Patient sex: F
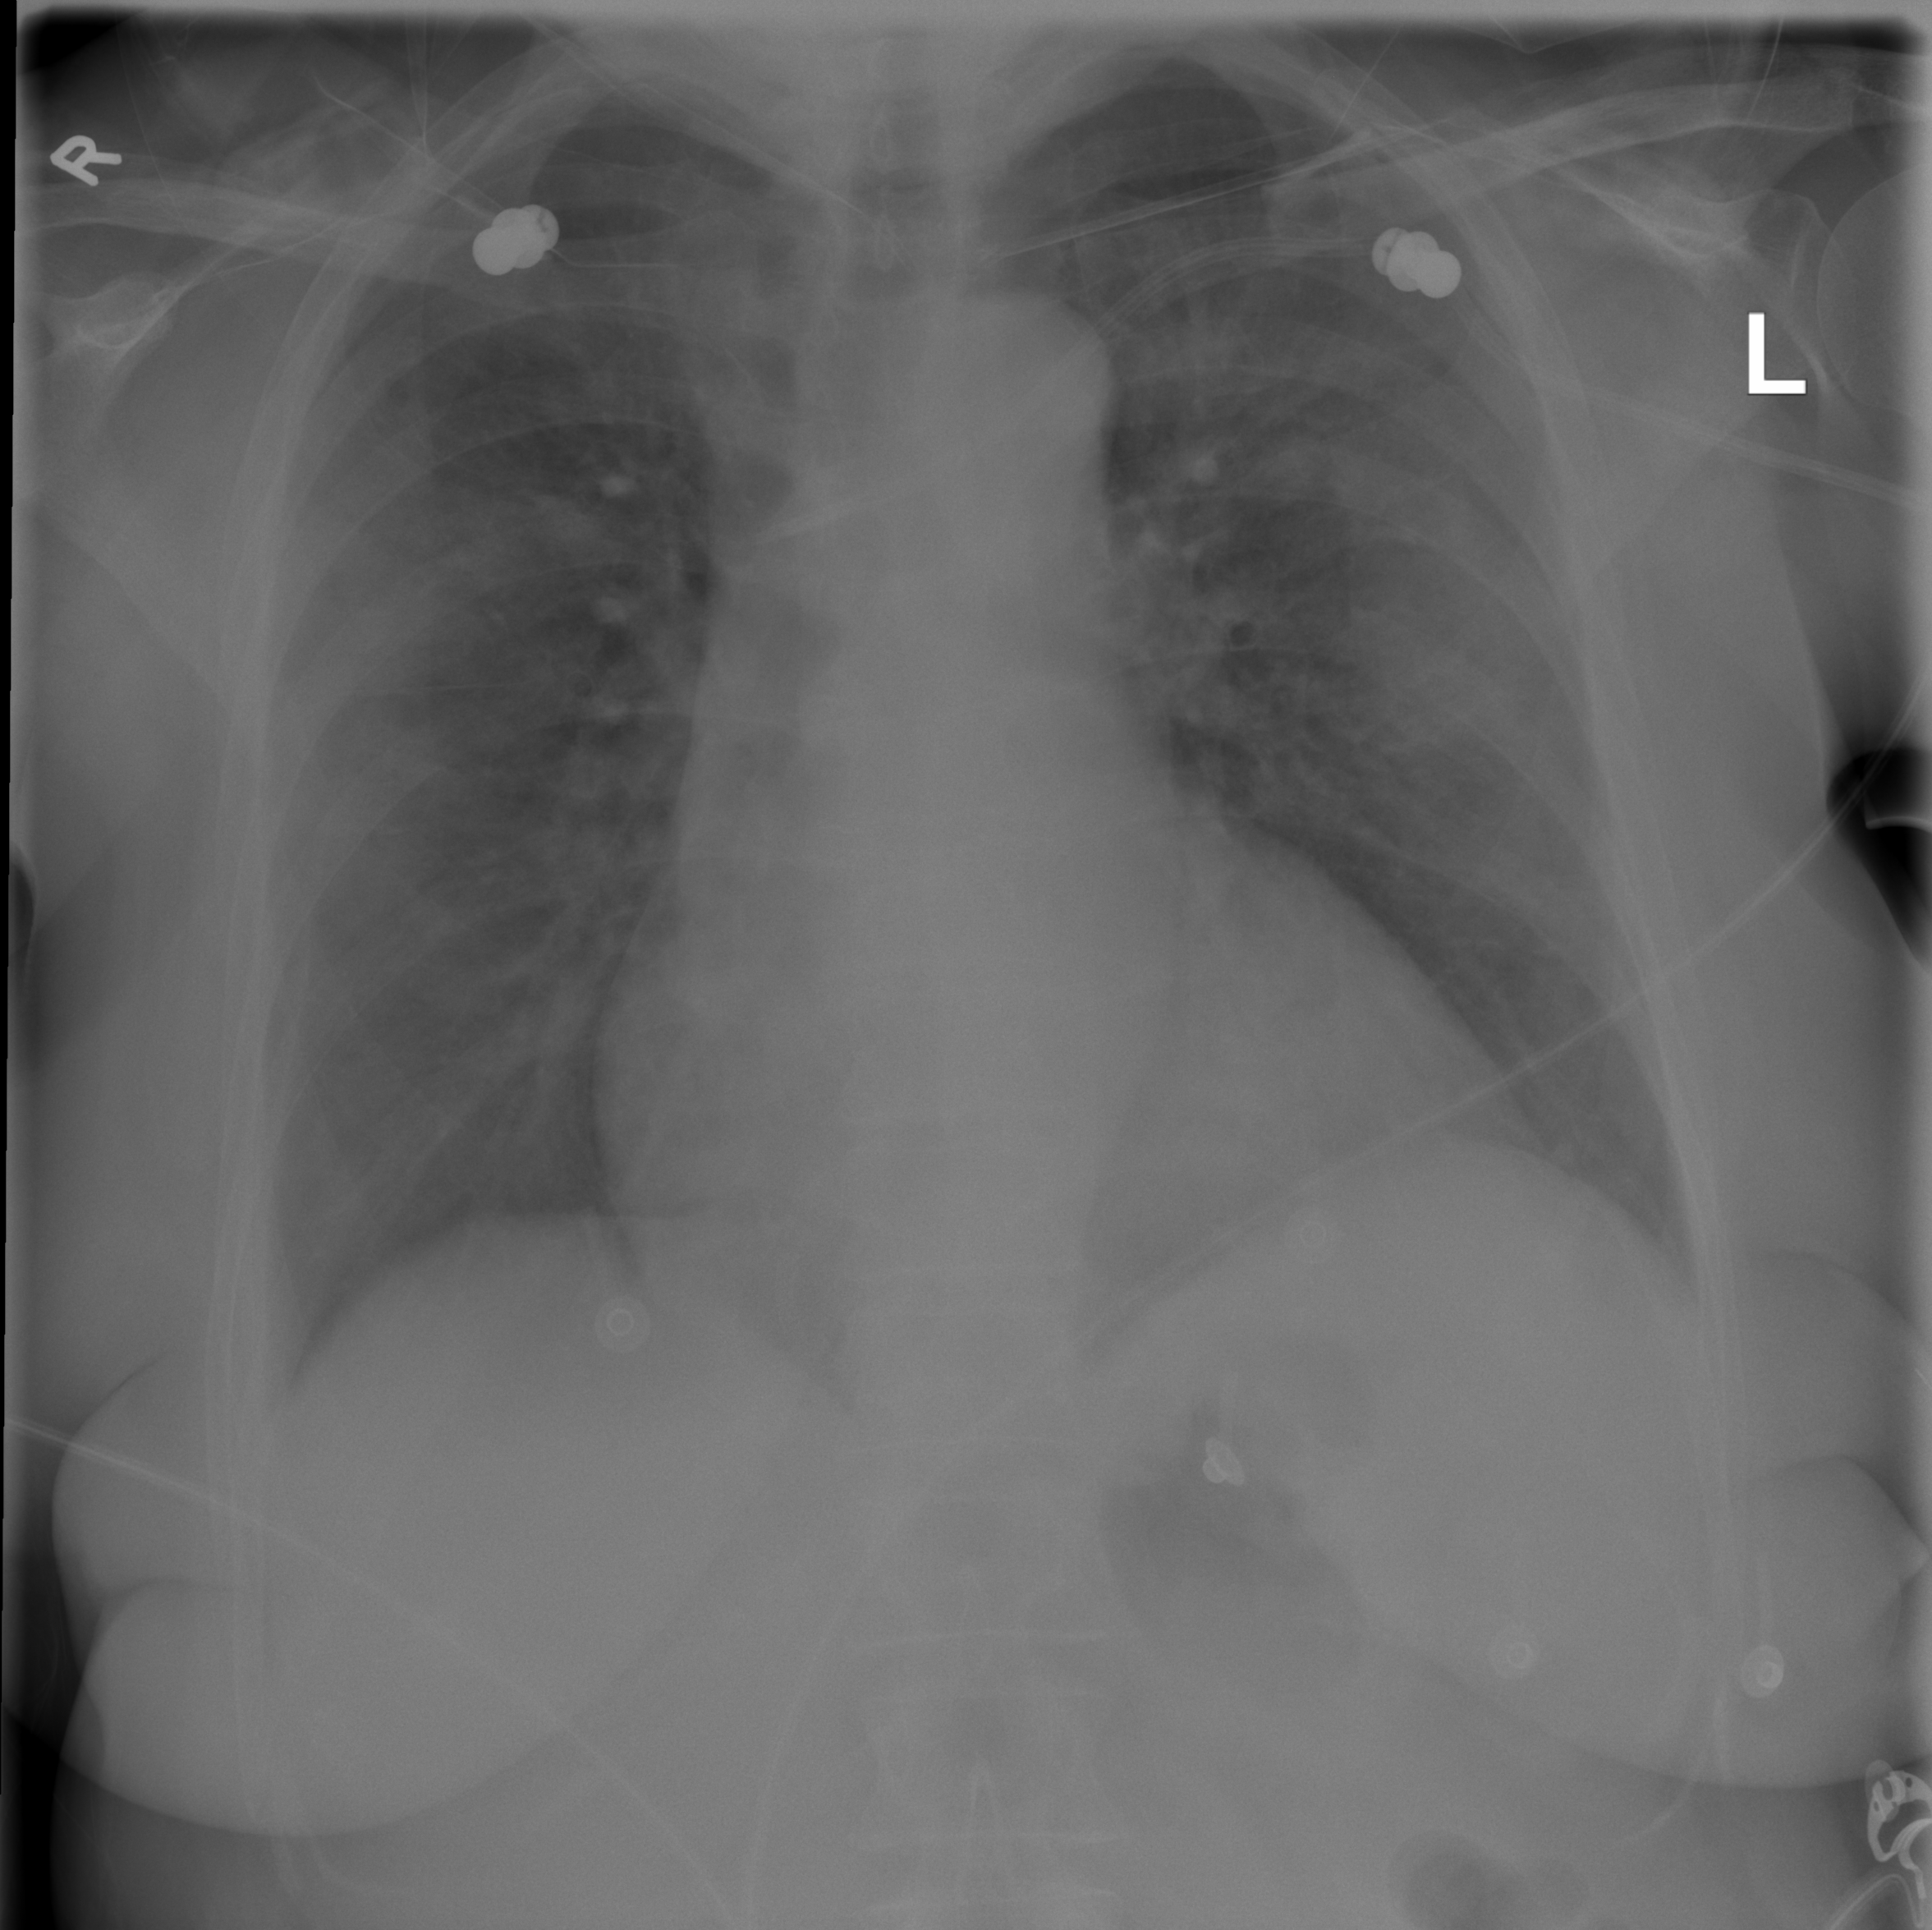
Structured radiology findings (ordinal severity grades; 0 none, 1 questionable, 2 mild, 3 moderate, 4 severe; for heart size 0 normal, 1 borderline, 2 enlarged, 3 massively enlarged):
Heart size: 1
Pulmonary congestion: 2
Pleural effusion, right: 0
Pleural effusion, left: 0
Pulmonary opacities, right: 0
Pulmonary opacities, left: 0
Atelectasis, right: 0
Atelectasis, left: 0